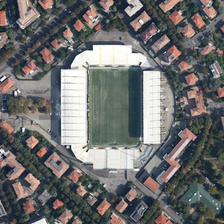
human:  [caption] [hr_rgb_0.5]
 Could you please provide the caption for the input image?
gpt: many buildings and green trees are around a stadium .

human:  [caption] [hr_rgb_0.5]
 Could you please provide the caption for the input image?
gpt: many buildings and green trees are around a stadium .

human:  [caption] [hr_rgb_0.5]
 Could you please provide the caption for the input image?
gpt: many buildings and green trees are around a stadium .

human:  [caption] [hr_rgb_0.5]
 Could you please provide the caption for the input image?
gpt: many buildings and green trees are around a stadium .

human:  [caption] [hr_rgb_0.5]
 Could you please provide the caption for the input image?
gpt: many buildings and green trees are around a stadium .